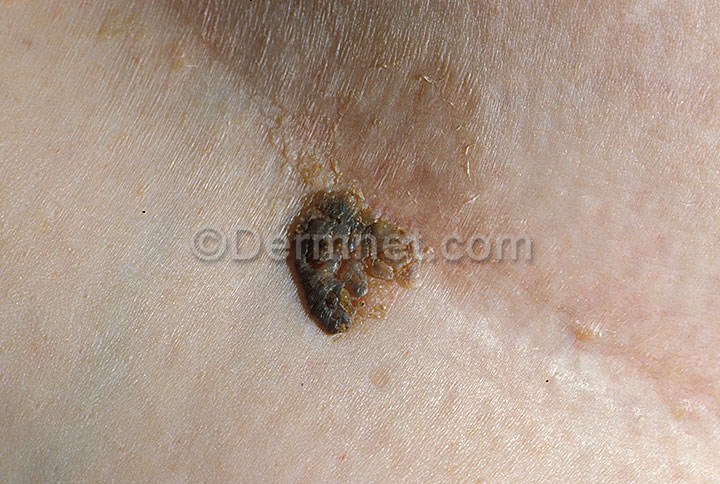
Disease: Seborrheic Keratoses and other Benign Tumors